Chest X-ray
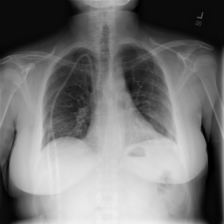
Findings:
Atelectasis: negative
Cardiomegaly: negative
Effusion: negative
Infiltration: negative
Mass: negative
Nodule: negative
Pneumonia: negative
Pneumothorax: negative
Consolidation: negative
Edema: negative
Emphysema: negative
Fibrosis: negative
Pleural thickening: negative
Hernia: negative